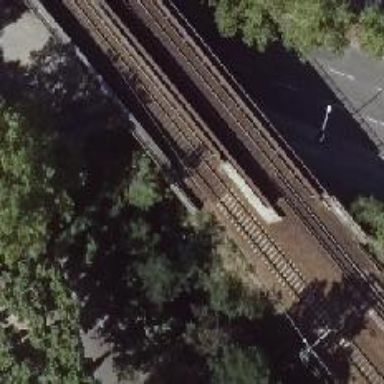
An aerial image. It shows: Bridge over railway with electrified contact lines.